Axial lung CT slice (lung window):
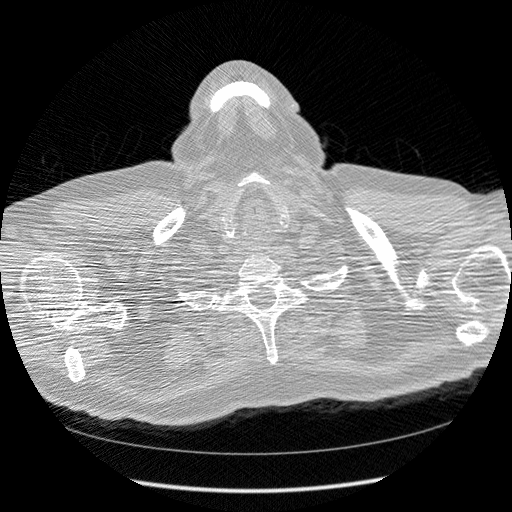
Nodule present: no